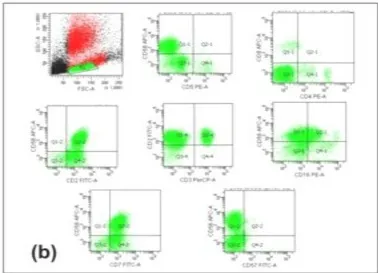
CLPD-NK: Positive markers are- CD56, CD16, CD2 and CD7.
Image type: pathology (fish)